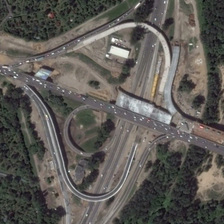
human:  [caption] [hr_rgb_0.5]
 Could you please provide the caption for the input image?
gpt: many green trees are near a viaduct with many cars .

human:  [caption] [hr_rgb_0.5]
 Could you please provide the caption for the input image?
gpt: many green trees are near a viaduct with many cars .

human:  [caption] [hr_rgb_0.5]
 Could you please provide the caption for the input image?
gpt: many green trees are near a viaduct with many cars .

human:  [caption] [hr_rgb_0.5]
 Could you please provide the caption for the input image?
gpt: many green trees are near a viaduct with many cars .

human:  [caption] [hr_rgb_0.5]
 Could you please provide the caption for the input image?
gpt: many green trees are near a viaduct with many cars .